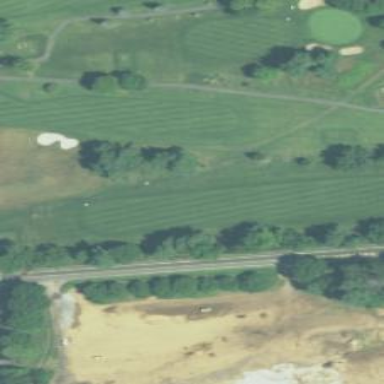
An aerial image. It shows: Rough grassy area used for golf.